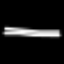
Label: line